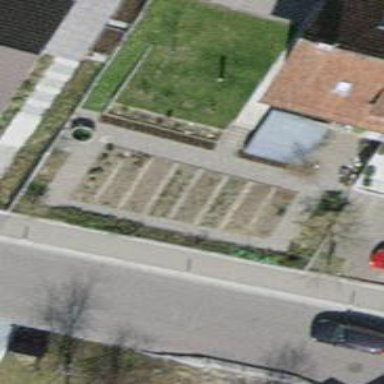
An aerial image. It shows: Garden area designated for leisure land.